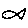
Label: fish